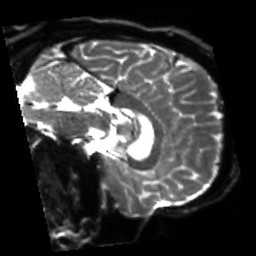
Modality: sbref
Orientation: sagittal
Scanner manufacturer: siemens
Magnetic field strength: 3 T
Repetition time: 4 s
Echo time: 0.0594 s